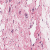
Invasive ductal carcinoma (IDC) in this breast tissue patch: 0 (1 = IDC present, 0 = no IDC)